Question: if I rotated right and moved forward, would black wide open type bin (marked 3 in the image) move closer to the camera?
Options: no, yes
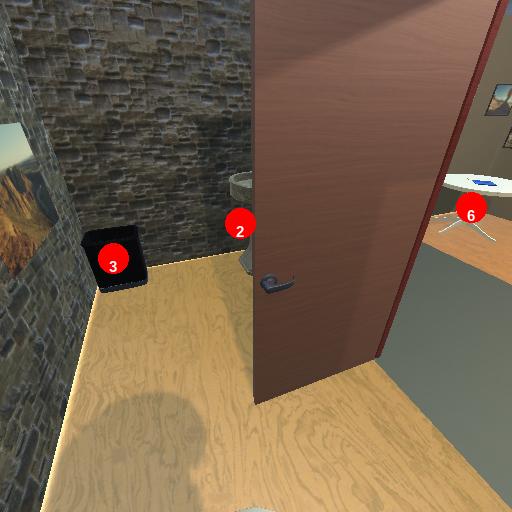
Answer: no